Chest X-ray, AP view. Patient: 47 years old, sex F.
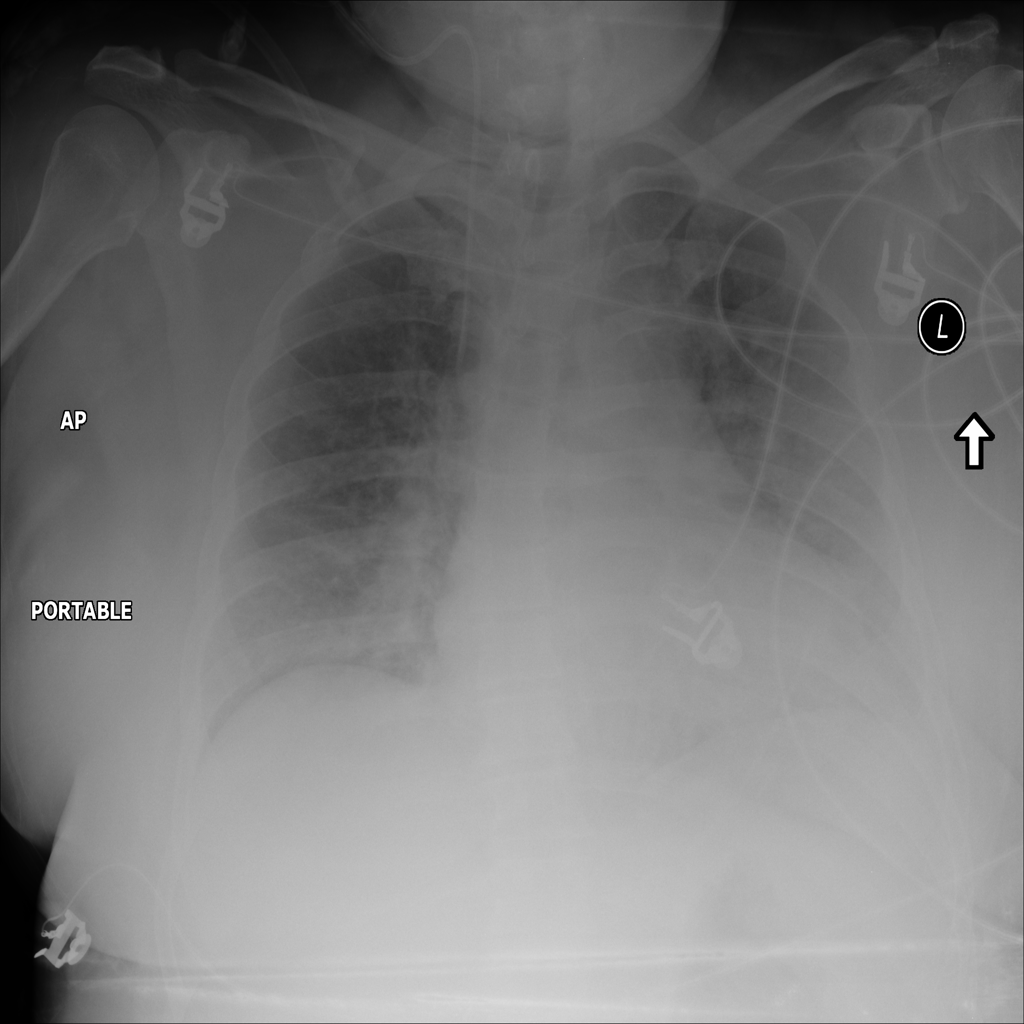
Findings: No Finding